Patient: sex F, age 51
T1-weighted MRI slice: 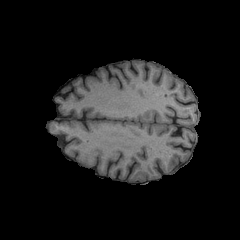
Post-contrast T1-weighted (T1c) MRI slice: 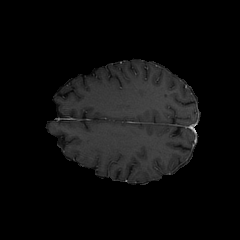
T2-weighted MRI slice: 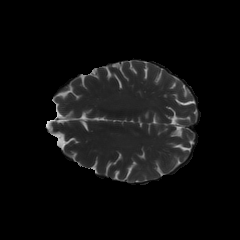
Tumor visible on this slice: no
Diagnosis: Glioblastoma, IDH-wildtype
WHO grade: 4